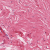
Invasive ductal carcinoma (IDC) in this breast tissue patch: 0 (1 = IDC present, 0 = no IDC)